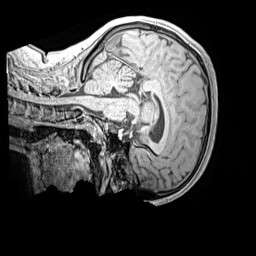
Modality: MP2RAGE
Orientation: sagittal
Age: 11
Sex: female
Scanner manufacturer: siemens
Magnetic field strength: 3 T
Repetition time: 4 s
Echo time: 0.00299 s